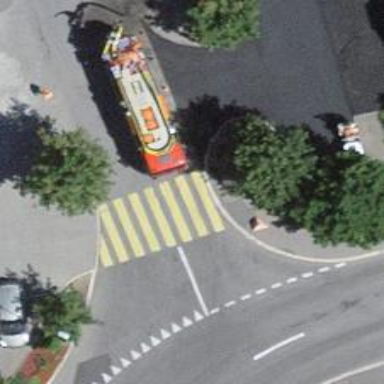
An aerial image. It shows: Uncontrolled zebra crossing on the road.